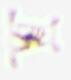
Label: Detritus